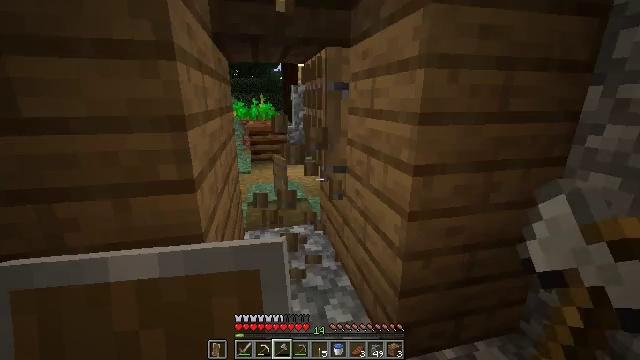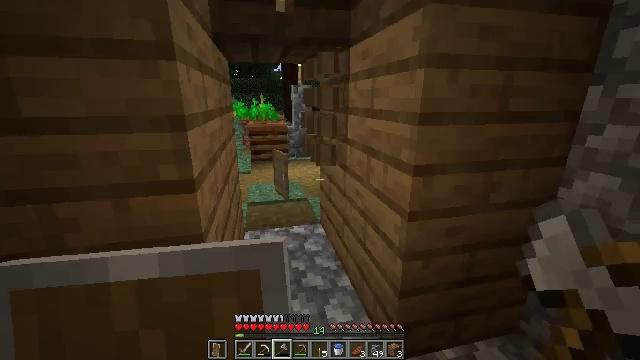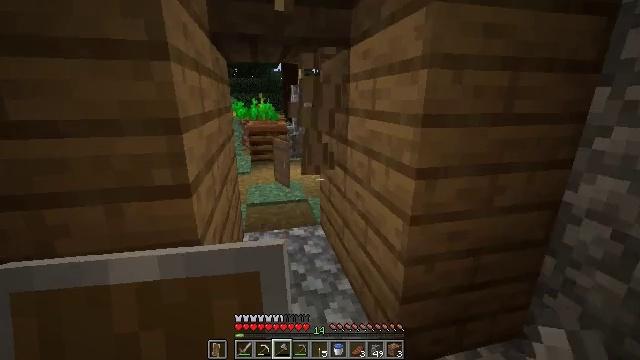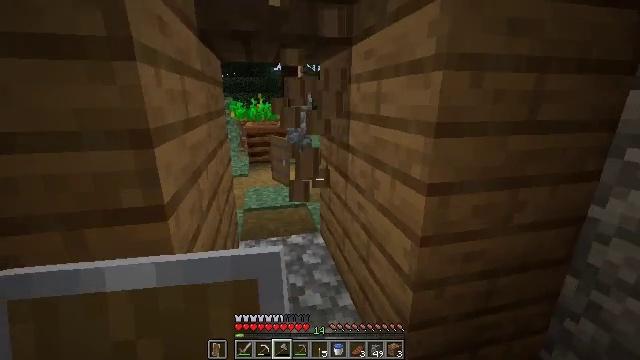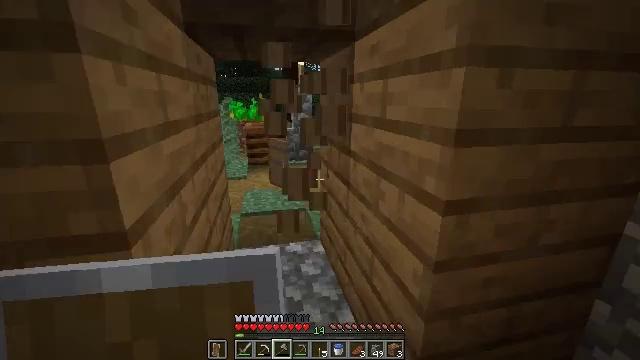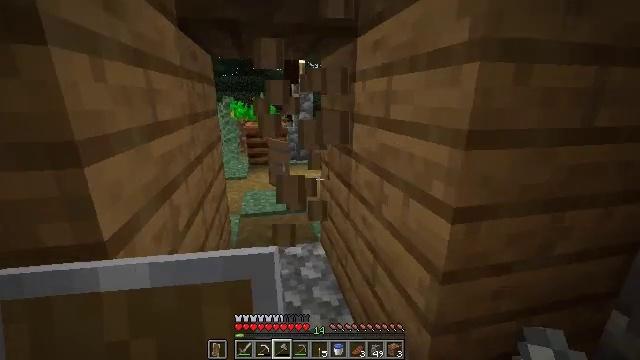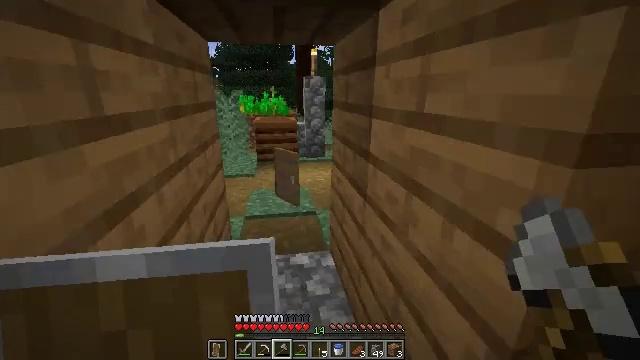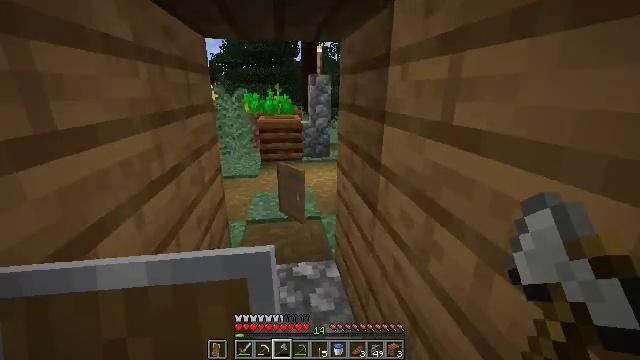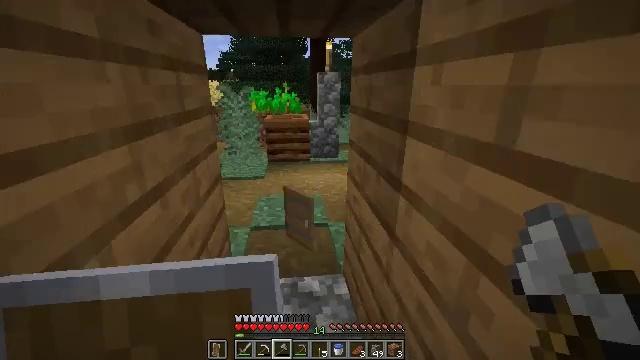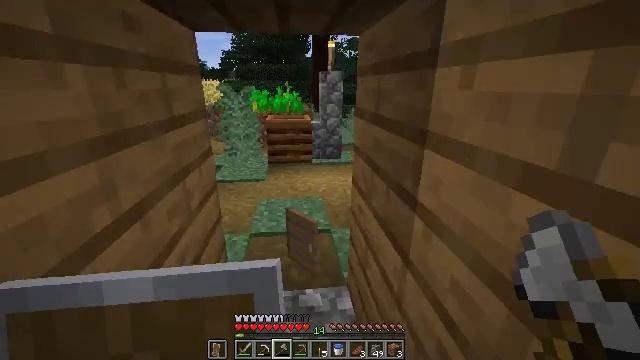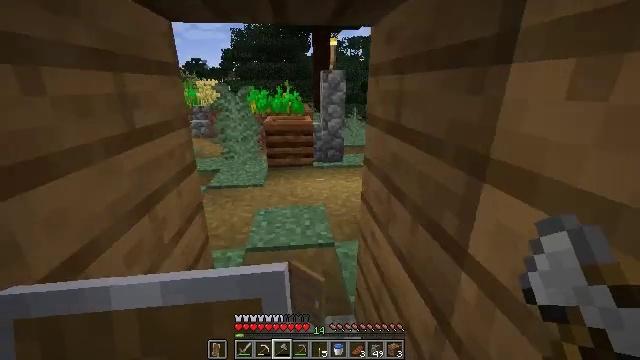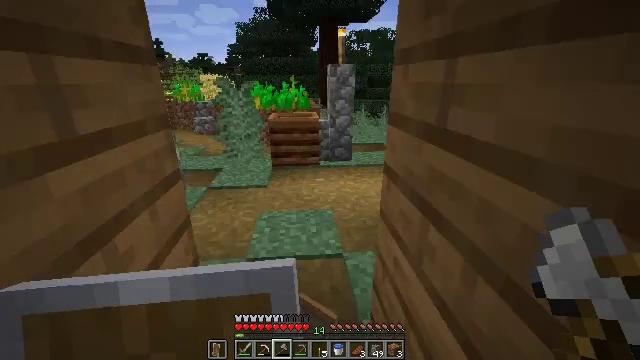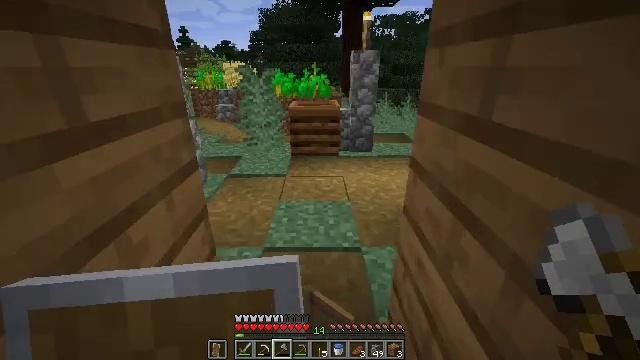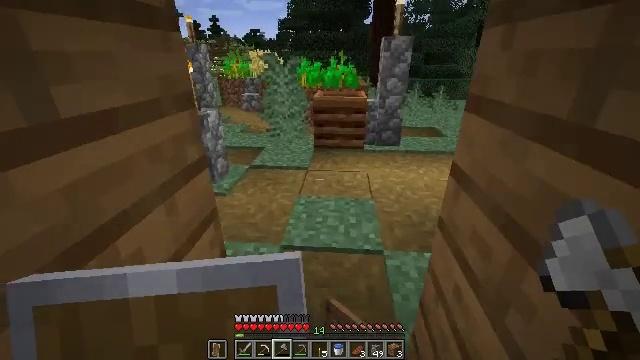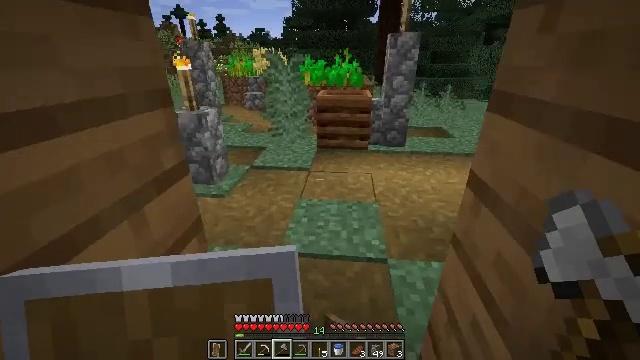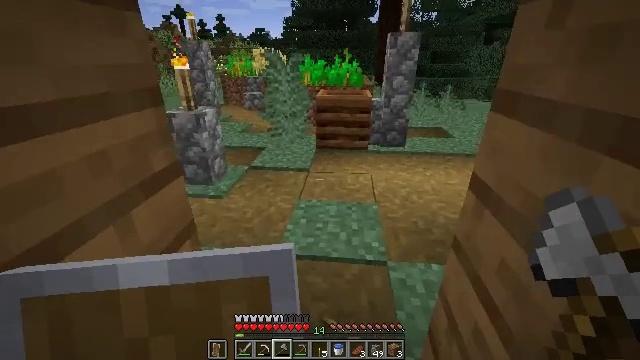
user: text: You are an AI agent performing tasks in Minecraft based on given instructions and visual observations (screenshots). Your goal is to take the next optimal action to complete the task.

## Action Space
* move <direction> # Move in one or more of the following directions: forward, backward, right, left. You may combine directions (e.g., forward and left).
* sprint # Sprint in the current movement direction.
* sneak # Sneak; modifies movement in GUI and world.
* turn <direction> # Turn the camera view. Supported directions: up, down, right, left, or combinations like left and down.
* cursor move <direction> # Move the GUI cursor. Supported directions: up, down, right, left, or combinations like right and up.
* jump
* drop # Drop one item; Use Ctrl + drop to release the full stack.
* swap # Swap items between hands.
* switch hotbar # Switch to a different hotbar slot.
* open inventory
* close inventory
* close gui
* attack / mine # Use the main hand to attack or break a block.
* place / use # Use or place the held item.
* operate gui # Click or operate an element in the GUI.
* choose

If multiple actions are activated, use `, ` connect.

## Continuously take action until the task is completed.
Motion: motion action
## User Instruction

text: Collect spruce planks from an old building.
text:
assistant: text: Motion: attack / mine
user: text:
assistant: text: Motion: move forward, attack / mine
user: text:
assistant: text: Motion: move forward
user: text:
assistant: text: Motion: move forward
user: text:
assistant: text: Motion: move forward
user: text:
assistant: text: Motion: move forward, turn left and down
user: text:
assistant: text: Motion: move forward, turn left
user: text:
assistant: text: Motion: move forward, turn left
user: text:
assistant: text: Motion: move forward
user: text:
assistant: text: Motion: move forward
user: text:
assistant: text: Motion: move forward, turn left and down
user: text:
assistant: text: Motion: move forward, turn left and down
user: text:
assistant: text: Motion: turn left and down
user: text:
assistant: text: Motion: turn left
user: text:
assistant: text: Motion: no_op
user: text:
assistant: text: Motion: move back, turn left
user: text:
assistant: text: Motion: move back
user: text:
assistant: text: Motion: move back, turn left
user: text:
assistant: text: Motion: turn left and down
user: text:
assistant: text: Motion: turn left and down
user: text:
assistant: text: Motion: turn left and down
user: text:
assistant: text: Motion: turn left
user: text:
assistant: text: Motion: turn left
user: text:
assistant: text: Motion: turn left and down
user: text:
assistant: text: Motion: turn left and down
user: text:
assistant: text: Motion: no_op
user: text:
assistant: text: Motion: move left
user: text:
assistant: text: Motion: move left, turn right and up
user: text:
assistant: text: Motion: move left, turn right and up
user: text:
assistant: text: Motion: move left, turn right and up